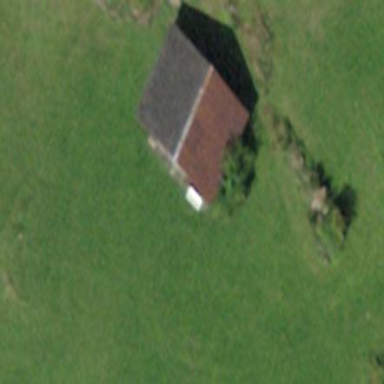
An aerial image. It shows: Rural barn.